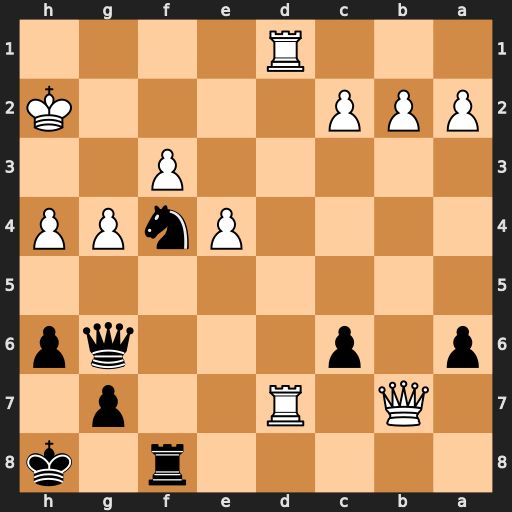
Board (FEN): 5r1k/1Q1R2p1/p1p3qp/8/4PnPP/5P2/PPP4K/3R4
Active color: b
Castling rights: -
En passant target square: -
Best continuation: Qf6 g5 Qe6 Kg1 Qh3